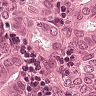
Metastatic tissue present: yes